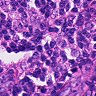
Metastatic tissue present: no